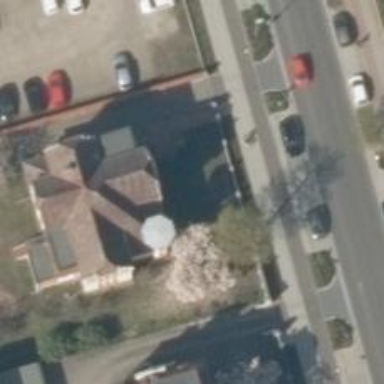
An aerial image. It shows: Office building.